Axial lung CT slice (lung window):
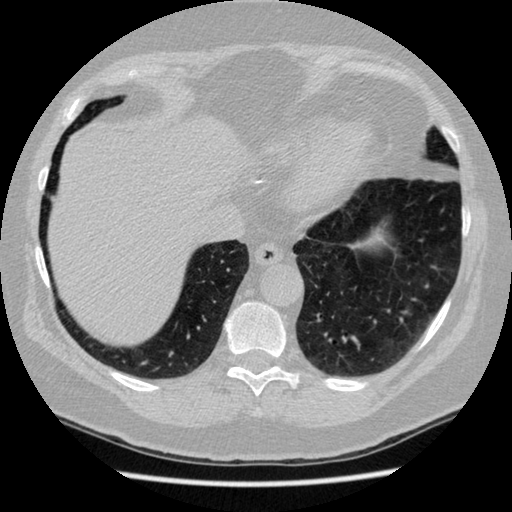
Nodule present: no